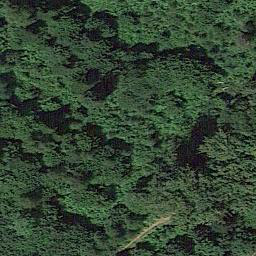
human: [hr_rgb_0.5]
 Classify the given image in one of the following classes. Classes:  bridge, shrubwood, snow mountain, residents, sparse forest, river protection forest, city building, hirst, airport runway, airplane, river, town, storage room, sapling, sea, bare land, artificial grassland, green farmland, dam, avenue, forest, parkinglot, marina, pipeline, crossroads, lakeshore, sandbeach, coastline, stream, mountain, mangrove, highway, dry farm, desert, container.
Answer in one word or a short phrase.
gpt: forest